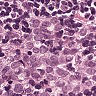
Metastatic tissue present: yes